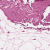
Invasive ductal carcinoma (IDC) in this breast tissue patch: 0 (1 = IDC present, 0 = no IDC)